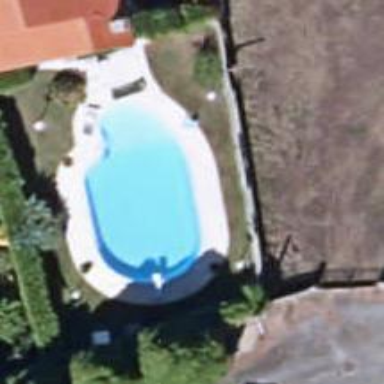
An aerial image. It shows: Swimming pool located in leisure land.